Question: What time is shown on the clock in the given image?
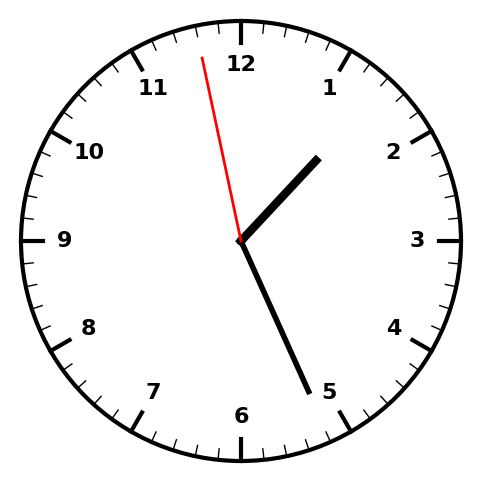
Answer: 01:25:58